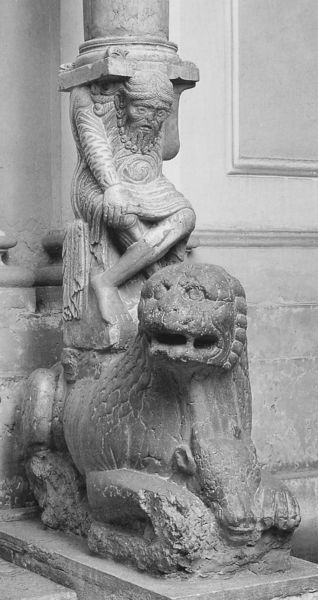
Titel: Dom S. Giorgio in Ferrara
Standort: Ferrara, Dom S. Giorgio (EU - I - Emilia-Romagna)
Schlagwörter: kopf, mann, sitzen, kleid, marmor, mund, pfeiler, säule, tier, tuch, bart, wand, architektur, augen, falten, sockel, stein, gewand, locken, mittelscheitel, schultern, skulptur, beine, mähne, liegen, last, mauer, rind, detail, pfoten, plastik, aufstützen, eingang, stilisiert, portal, zähne, gesims, maul, löwe, basis, schaft, träger, gekreuzt, romanisch, pranken, träge, akroterie, gejkreut